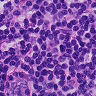
Metastatic tissue present: no